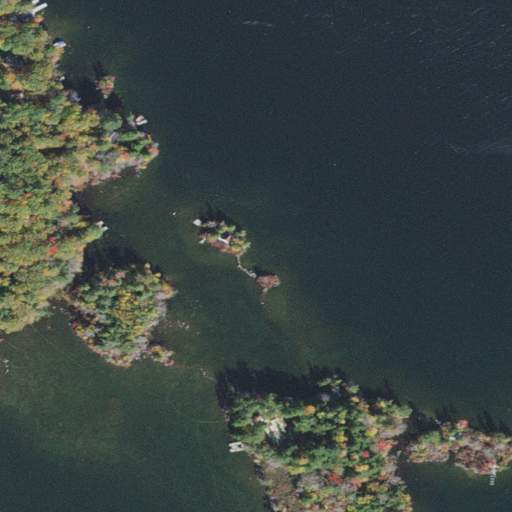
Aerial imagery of island in New Hampshire named Upper Shore Island containing open water, woody wetlands, mixed forest, herbaceous wetlands, open development, evergreen forest, and low intensity development